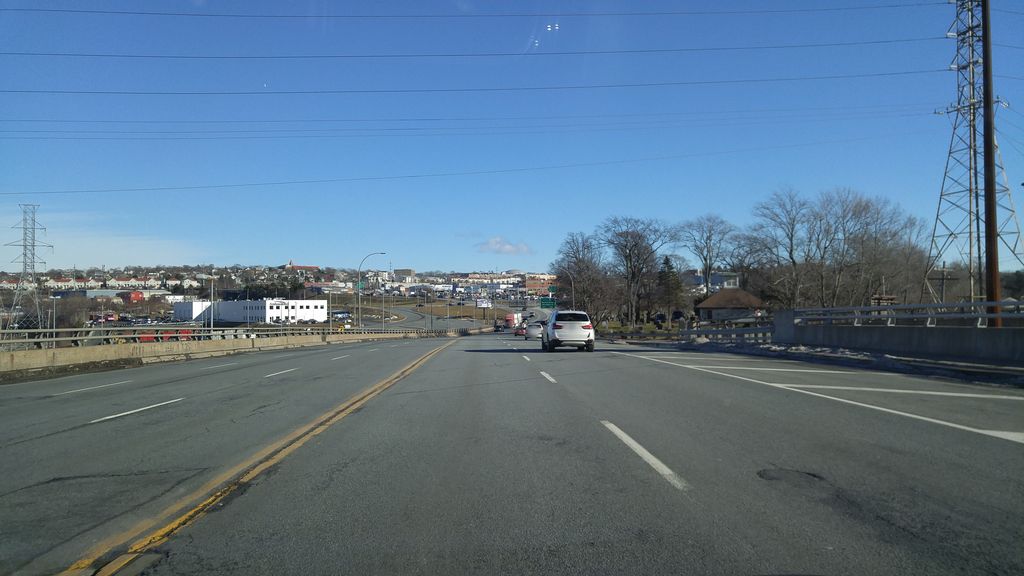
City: halifax